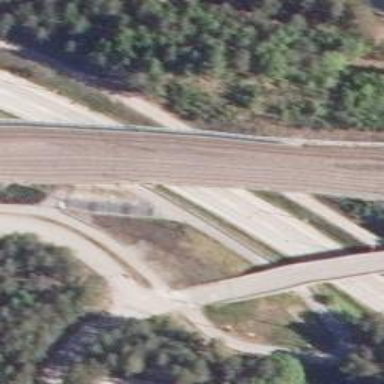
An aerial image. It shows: Bridge used by trains with continuous electrified contact lines.